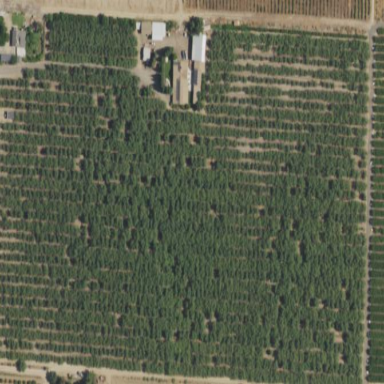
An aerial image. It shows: Almond orchard with rows of almond trees.